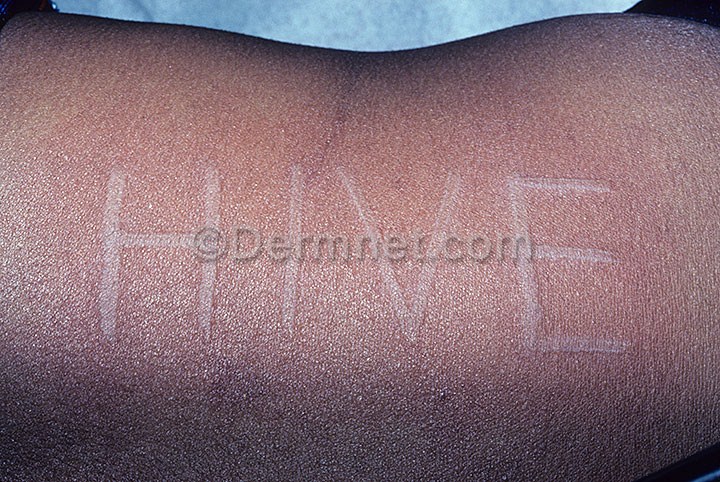
Disease: Urticaria Hives